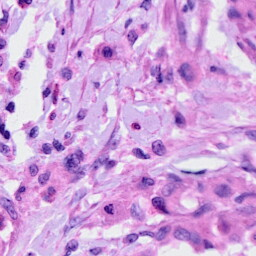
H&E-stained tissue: Cervix